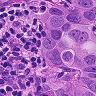
Metastatic tissue present: yes